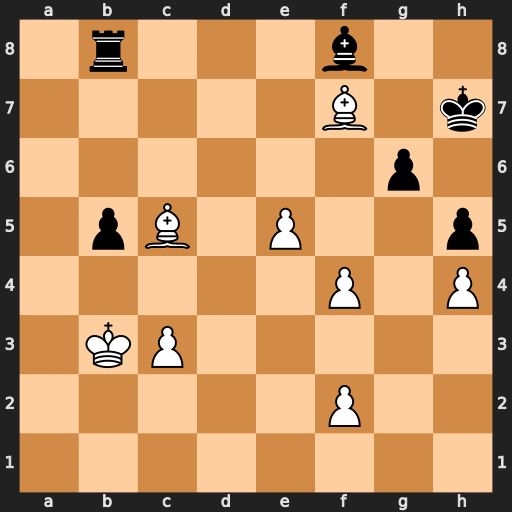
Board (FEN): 1r3b2/5B1k/6p1/1pB1P2p/5P1P/1KP5/5P2/8
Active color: w
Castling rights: -
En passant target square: -
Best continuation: Bxf8 Rxf8 e6 Kg7 e7 Rxf7 e8=Q